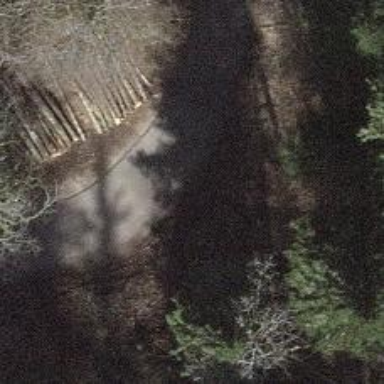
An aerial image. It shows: Unclassified road.